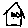
Label: house